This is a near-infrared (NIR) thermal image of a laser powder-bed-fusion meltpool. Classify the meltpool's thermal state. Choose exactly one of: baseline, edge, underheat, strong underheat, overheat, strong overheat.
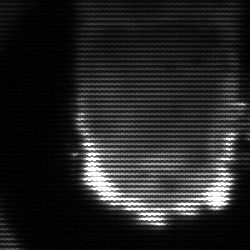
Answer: baseline